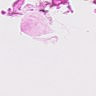
Metastatic tissue present: no